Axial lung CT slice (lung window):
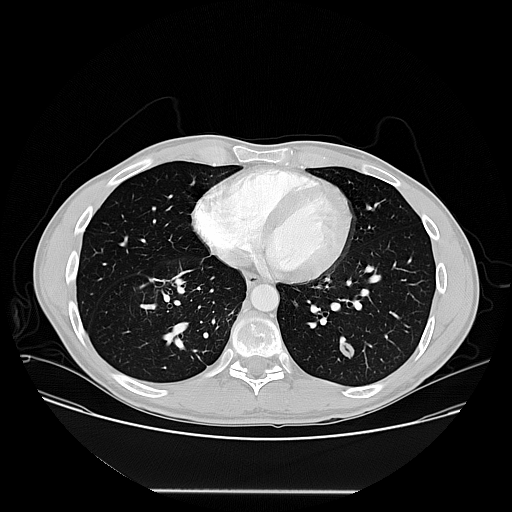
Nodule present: yes
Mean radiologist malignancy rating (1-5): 3